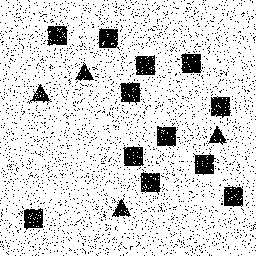
Squares: 12
Triangles: 4
Stars: 0
Total shapes: 16